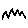
Label: zigzag